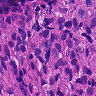
Metastatic tissue present: yes